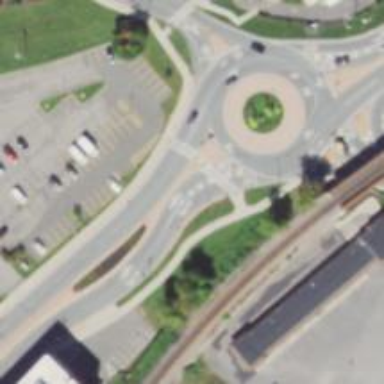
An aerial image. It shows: Roundabout on trunk highway.